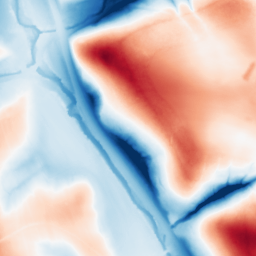
Category: multiscale
Decomposition family: dog_multiscale
Decomposition parameters: sigma_ratio: 2
n_scales: 6
base_sigma: 0.5
Upsampling method: bicubic_16x
Upsampling parameters: scale: 16
Upsampling scale: 16